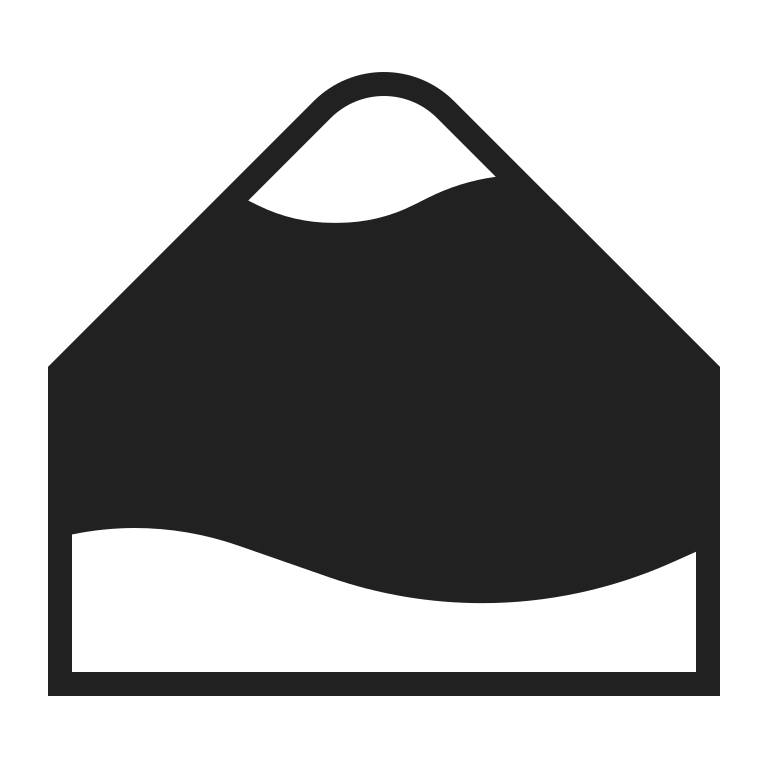
snow capped mountain high contrast